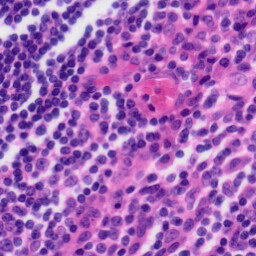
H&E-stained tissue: Tonsil